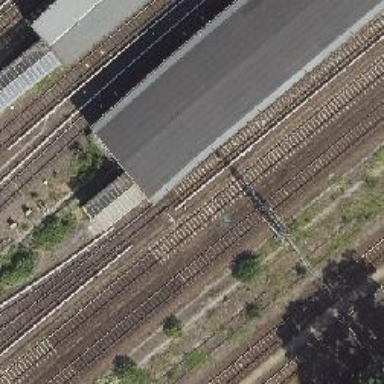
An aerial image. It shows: Railway signal.